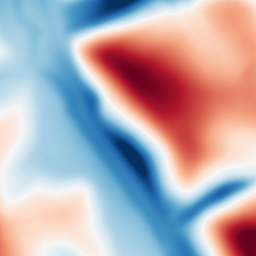
Category: multiscale
Decomposition family: dog
Decomposition parameters: sigma_low: 5
sigma_high: 50
Upsampling method: cubic_mitchell
Upsampling parameters: scale: 4
Upsampling scale: 4